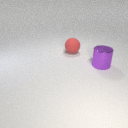
large purple metal cylinder to the right of large red rubber sphere